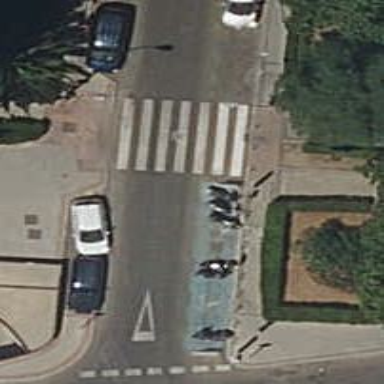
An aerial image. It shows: Zebra crossing on footway.